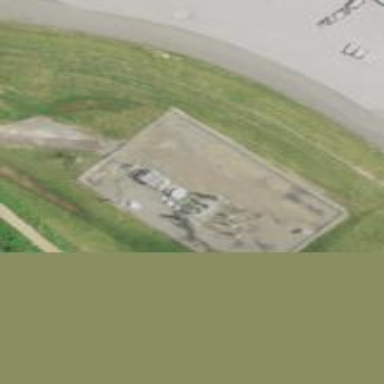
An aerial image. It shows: Industrial power substation enclosed by fence.